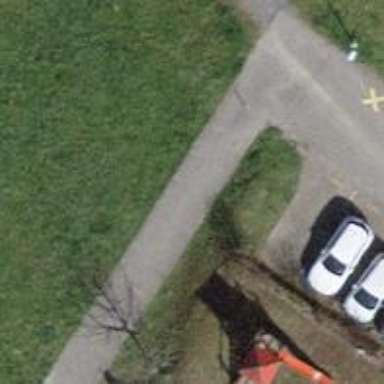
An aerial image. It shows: Bollard.